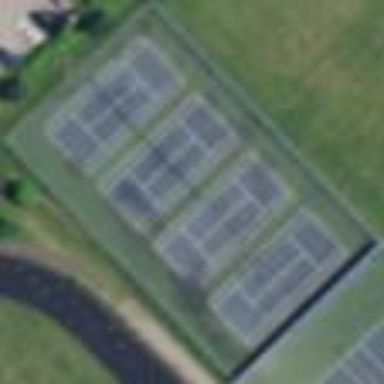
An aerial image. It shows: Tennis court in leisure pitch.